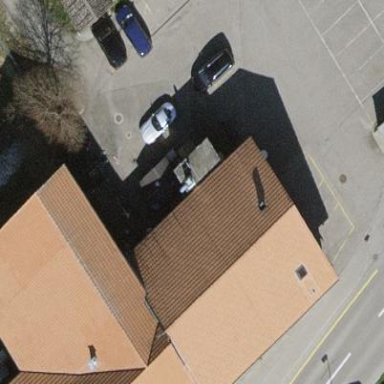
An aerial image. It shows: Retail building.